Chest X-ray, PA view. Patient: 21 years old, sex M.
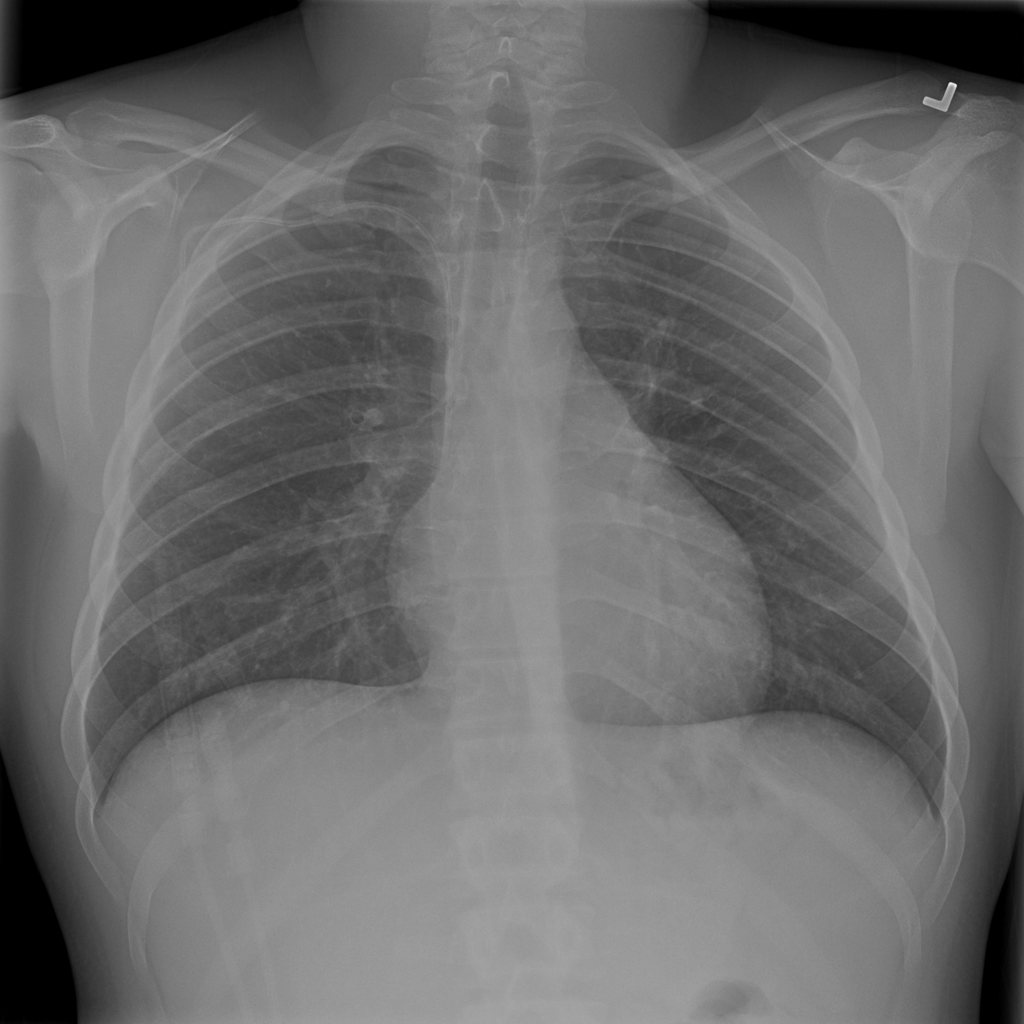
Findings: Infiltration